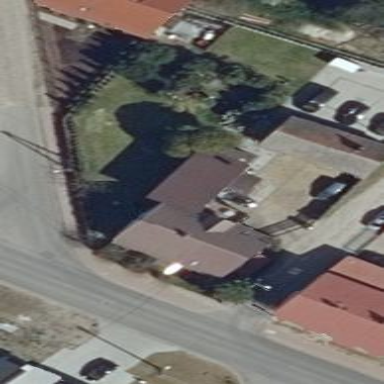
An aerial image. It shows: Residential building.